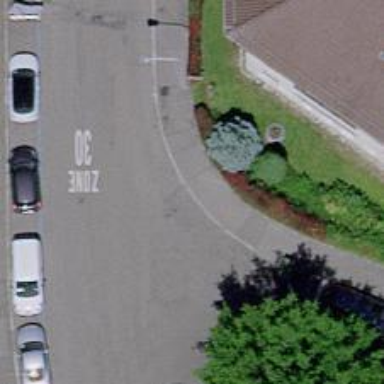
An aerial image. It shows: Kerb barrier.